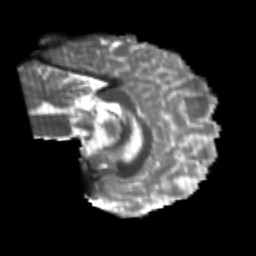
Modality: T2w
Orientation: sagittal
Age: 22
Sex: male
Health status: healthy
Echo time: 0.074 s